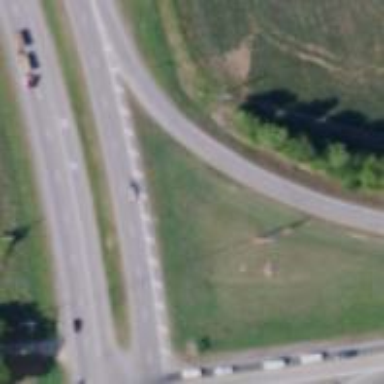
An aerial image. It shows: Asphalt trunk link road.